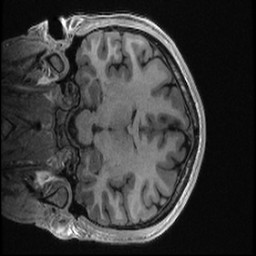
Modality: T1w
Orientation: coronal